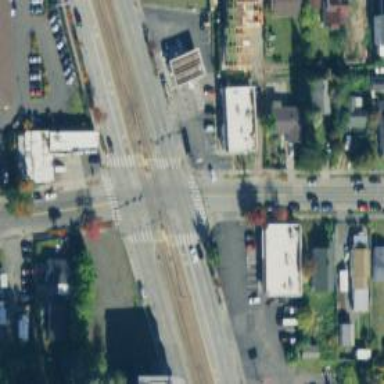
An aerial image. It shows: Controlled road crossing.